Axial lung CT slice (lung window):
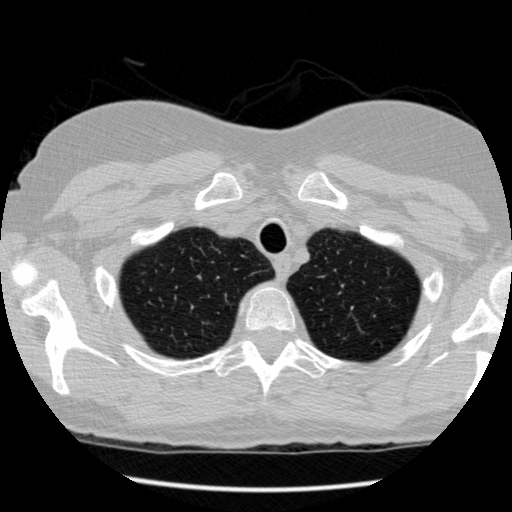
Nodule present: no